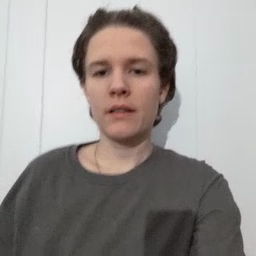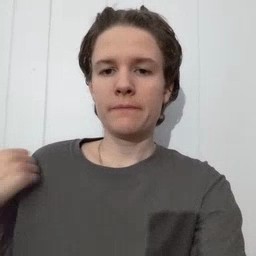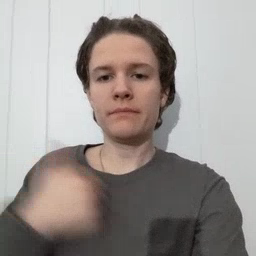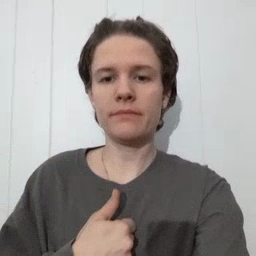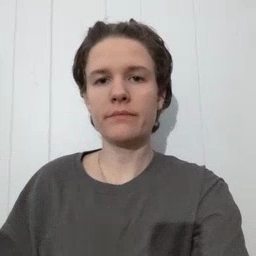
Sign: jacket